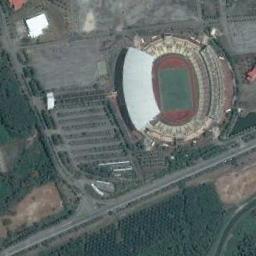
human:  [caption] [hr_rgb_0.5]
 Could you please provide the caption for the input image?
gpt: This stadium has a white podium and a blue runway .

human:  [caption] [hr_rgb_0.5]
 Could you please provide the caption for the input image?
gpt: The stadium is on the bare land next to some trees .

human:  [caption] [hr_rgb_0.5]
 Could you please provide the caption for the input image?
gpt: There is a road beside the stadium .

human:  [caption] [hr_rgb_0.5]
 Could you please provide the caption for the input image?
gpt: The oval gymnasium built on the concrete floor and the lawn are a distance away .

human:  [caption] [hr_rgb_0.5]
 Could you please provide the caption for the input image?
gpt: There are many green trees near the stadium .